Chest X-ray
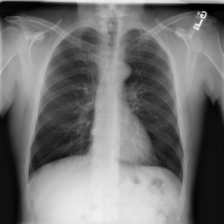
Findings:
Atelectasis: negative
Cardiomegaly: negative
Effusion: negative
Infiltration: negative
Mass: negative
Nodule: negative
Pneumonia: negative
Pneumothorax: negative
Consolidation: negative
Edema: negative
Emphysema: negative
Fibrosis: negative
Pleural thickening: negative
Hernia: negative